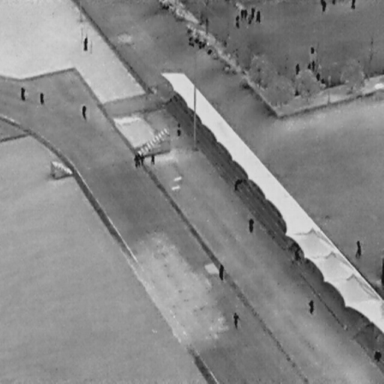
There are 30 People in the infrared image.